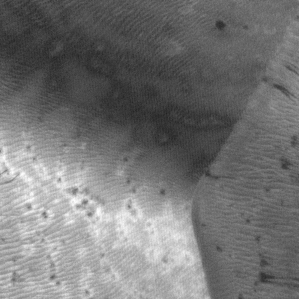
Label: frost